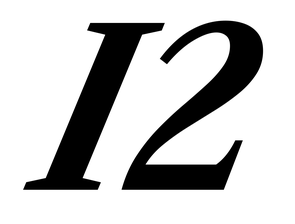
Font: LibreCaslonText-Italic_Bold_Italic